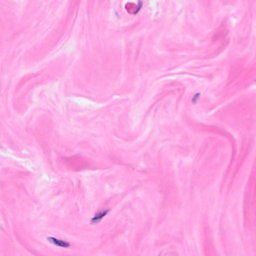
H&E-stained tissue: Breast